Question: I am new (and currently learning how) to managing SVN and Trac. We have a ticketing system setup so users will be required to leave comments for each commit that, at a minimum, require a ticket reference number. Everything seems to be working with the exception of the user receiving a post commit hook error that looks like the following:

I've been fumbling around with the post-commit hook script in SVN but haven't had much luck so far. Any help is greatly appreciated.
Thanks.
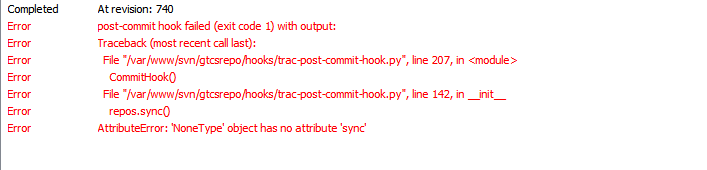
Answer: This appeared as an issue after changes in Trac - I found related <URL>*. It was found that in was empty which caused that error.
> Trac 12 changed how repositories are setup, allowing multiple repos
for a single trac instance. The repository_dir key is no longer the
only way to configure a repository in trac, but that had previously
been "the way" that this was configured.
-